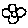
Label: flower